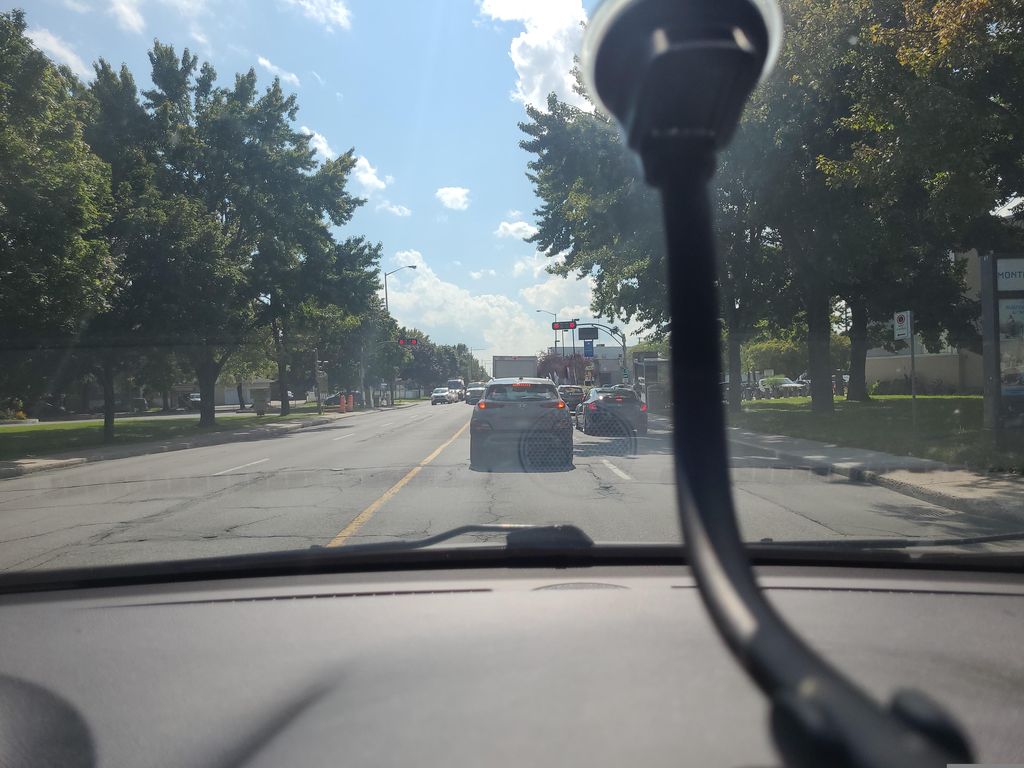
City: montreal